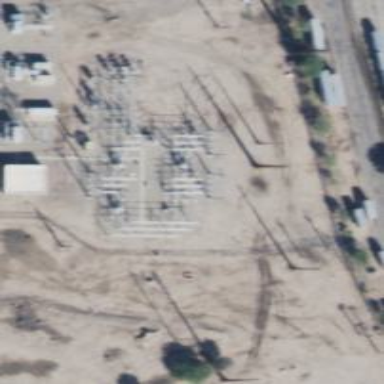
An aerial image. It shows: Switch for power supply.